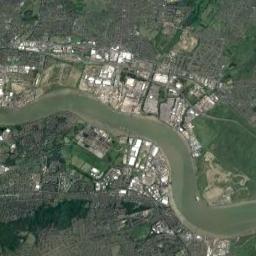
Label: river